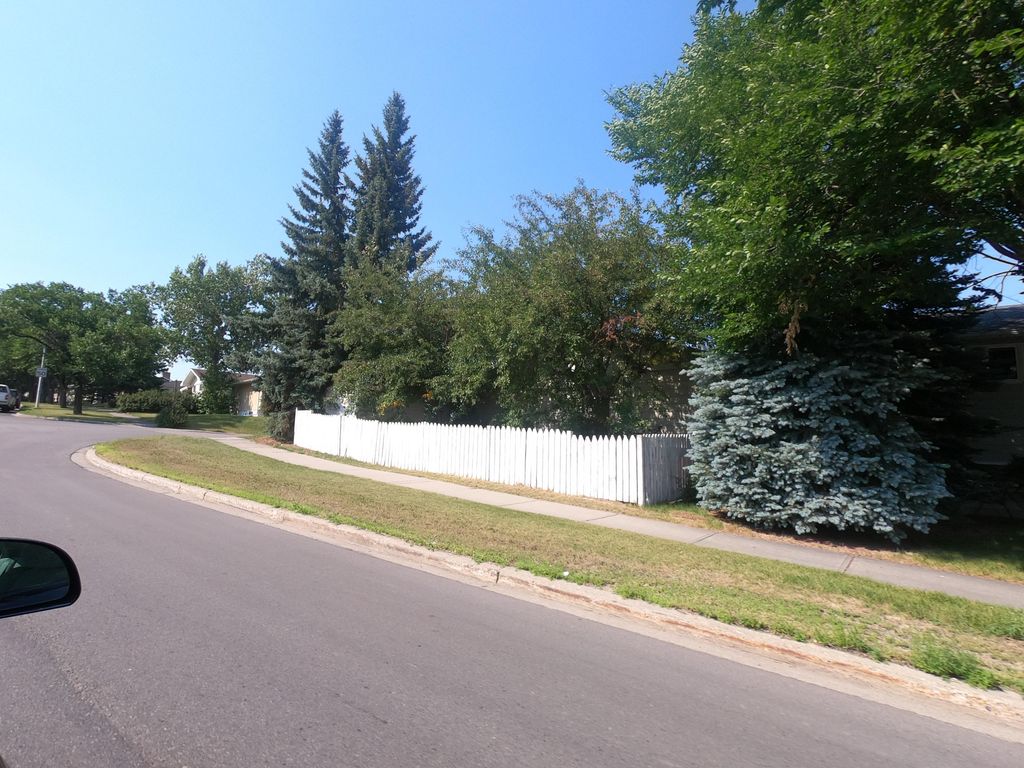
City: calgary